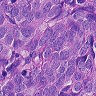
Metastatic tissue present: yes